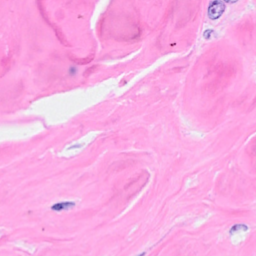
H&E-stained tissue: Breast